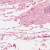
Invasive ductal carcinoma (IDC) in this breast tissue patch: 0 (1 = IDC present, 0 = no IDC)